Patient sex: M
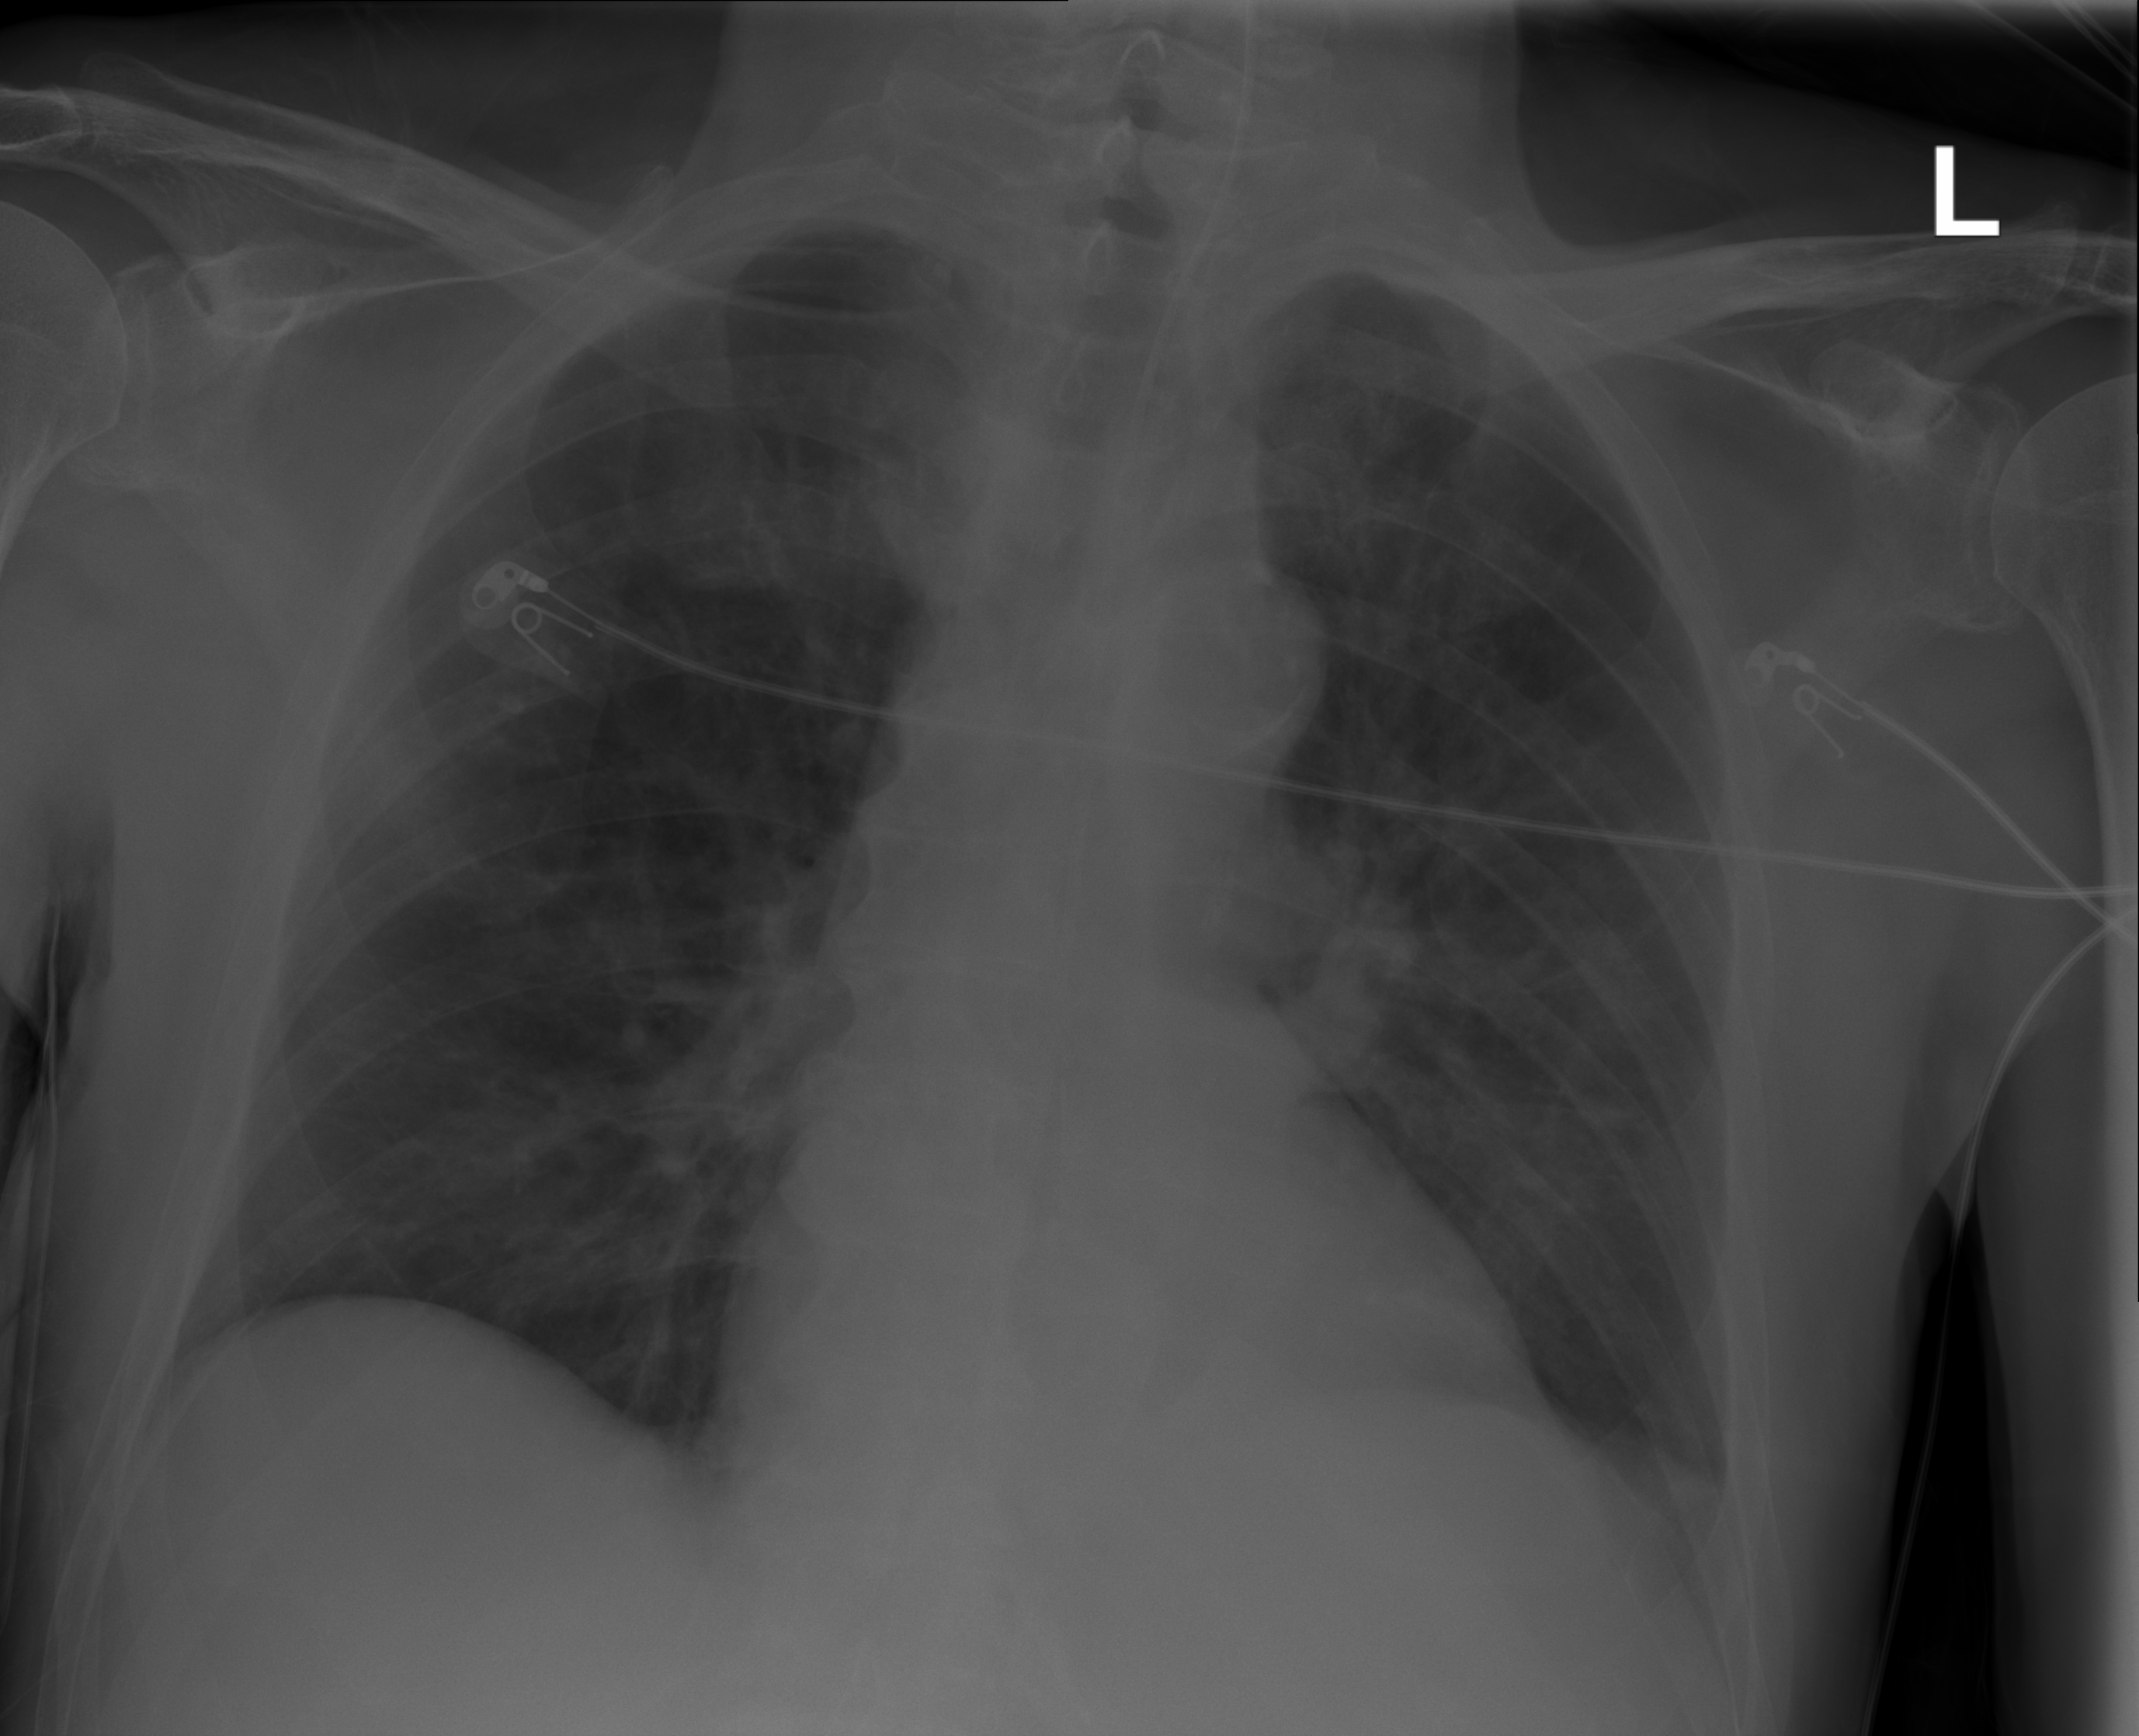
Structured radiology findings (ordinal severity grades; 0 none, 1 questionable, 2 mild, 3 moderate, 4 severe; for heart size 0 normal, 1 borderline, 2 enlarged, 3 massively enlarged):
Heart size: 0
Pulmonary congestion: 0
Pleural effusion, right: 0
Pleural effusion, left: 0
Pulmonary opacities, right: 2
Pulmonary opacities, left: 0
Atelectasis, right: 0
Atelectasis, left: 2